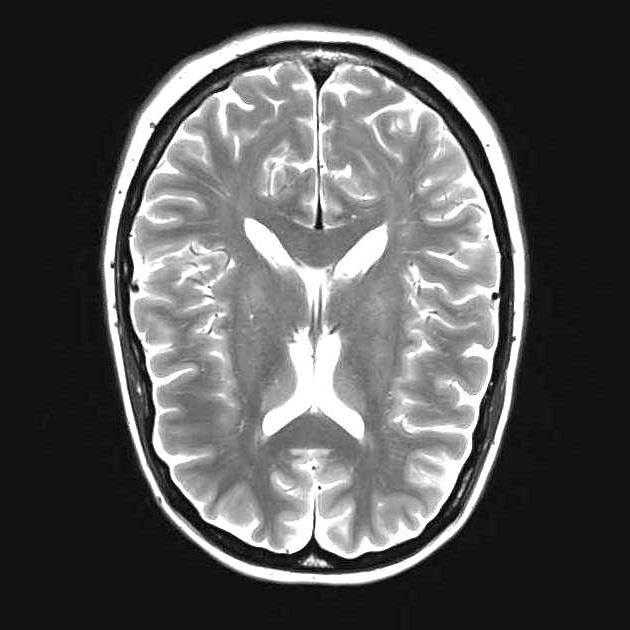
Label: notumor